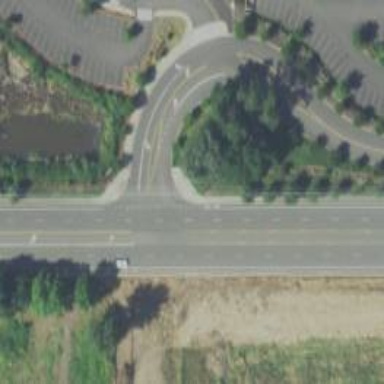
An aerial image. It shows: Tertiary road with sidewalk on the left.